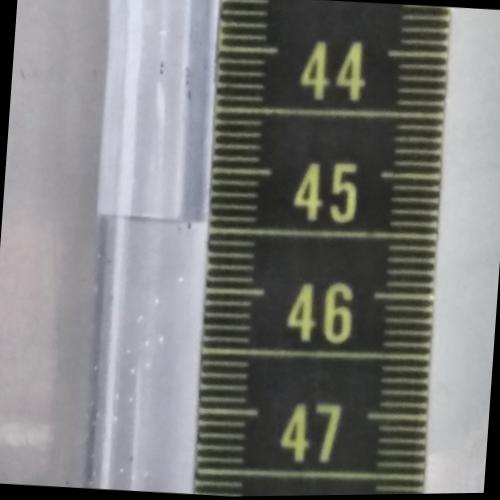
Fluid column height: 45.5 cm